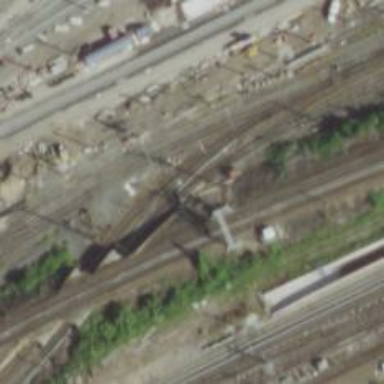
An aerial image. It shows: Railway track with contact line for electrification.